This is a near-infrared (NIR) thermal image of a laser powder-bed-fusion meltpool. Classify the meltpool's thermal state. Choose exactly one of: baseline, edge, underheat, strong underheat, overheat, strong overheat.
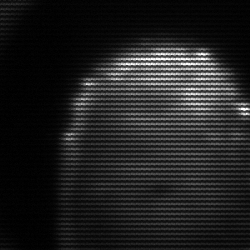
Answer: edge